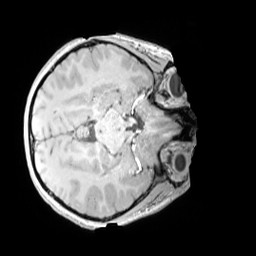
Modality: MP2RAGE
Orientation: axial
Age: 10
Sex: male
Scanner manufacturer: siemens
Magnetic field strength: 3 T
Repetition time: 4 s
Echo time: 0.00303 s